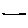
Label: line